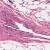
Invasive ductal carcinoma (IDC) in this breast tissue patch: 0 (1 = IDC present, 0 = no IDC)